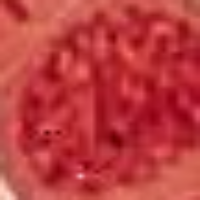
Label: prophase